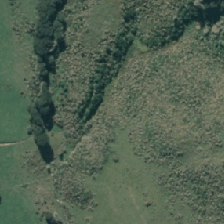
Land cover: manuka_kanuka